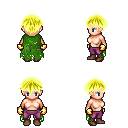
a pixel art fantasy rpg character, female body template, human, light skin, green tattered cape, magenta pants, gold short bangs hairstyle, gold gloves, brown shoes, four views (front, back, left, right), 2x2 character sprite sheet, small pixel art, hard edges, no anti-aliasing